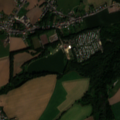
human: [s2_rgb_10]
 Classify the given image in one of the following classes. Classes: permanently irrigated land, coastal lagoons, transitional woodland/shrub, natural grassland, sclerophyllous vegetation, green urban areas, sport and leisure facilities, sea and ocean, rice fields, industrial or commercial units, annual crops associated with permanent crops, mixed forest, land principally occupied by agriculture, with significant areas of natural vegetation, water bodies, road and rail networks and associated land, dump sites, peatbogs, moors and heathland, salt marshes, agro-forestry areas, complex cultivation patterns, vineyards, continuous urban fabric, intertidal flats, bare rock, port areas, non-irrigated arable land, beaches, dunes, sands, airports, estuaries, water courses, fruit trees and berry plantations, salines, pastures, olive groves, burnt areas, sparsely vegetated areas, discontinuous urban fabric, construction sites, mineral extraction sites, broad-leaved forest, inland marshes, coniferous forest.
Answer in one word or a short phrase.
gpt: discontinuous urban fabric, non-irrigated arable land, complex cultivation patterns, broad-leaved forest